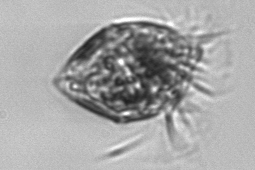
Label: Strombidium_morphotype1